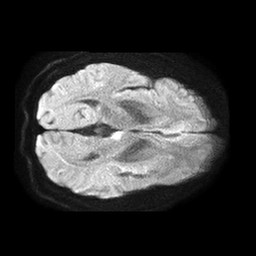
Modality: TRACE
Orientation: axial
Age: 42
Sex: male
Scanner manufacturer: philips
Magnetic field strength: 1.5 T
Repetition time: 4.6 s
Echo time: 0.08528 s